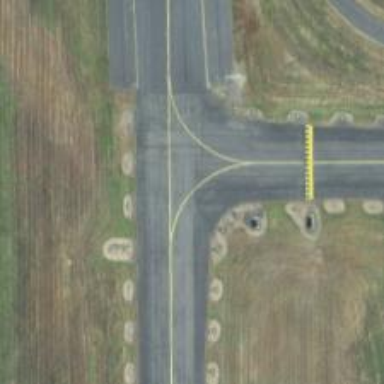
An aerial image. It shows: View of taxiway at the airport.